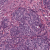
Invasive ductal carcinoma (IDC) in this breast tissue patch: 1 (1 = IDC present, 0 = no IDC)